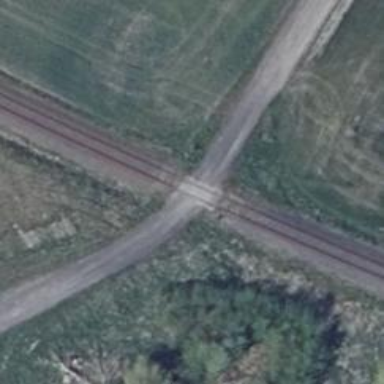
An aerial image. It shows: Level crossing along the railway.